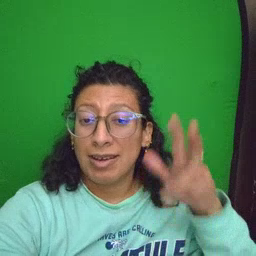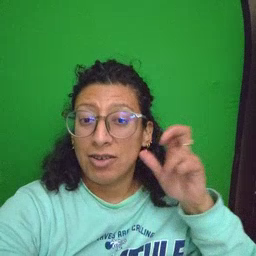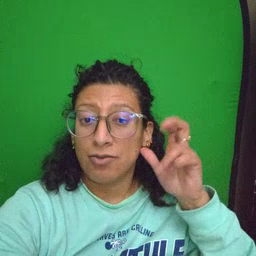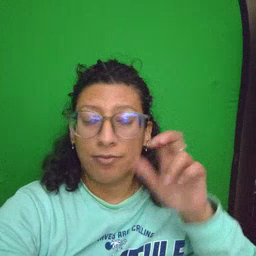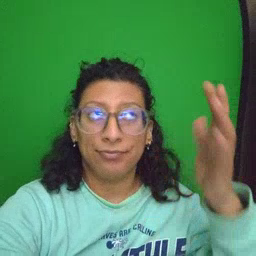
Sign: ear